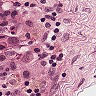
Metastatic tissue present: yes